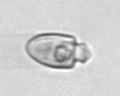
Label: Amphidinium